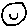
Label: smiley face